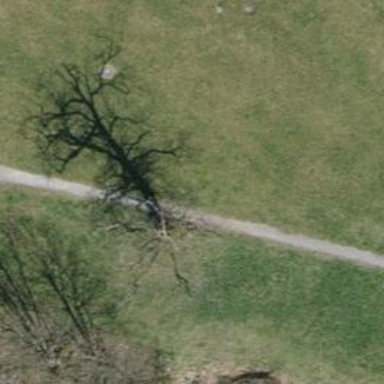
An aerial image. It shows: Bench for seating.